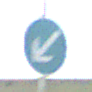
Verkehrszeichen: VorgeschriebeneVorbeifahrtLinks
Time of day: Night
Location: Outdoor (Nature)
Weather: Clear
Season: NotSpecified
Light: Natural